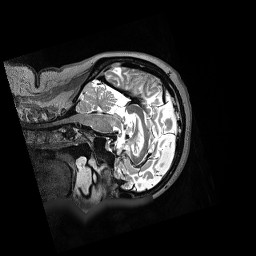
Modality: T2w
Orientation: sagittal
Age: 76
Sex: female